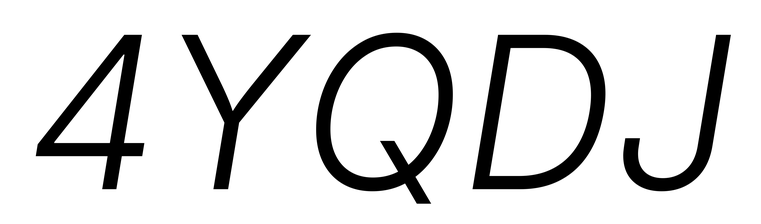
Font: Inter-Italic_Light_Italic